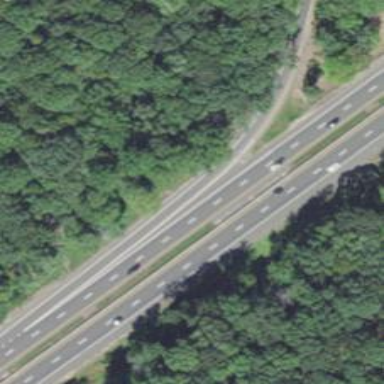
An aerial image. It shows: Motorway bridge with asphalt surface.